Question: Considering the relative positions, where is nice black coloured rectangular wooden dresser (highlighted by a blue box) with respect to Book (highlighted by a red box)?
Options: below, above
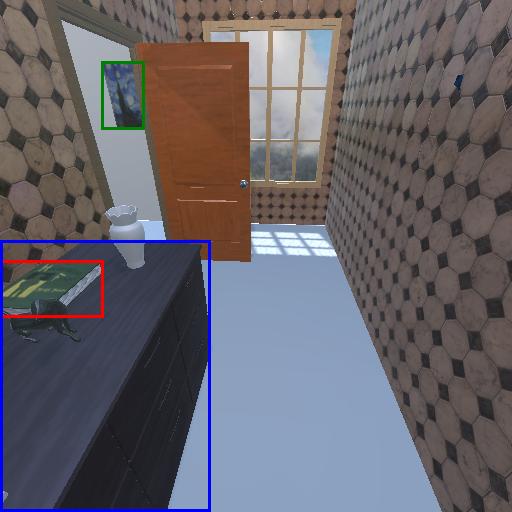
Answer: below